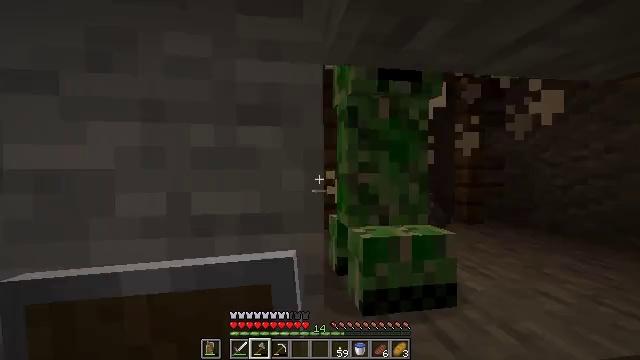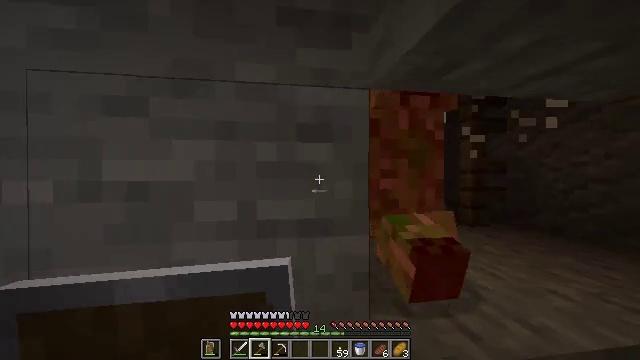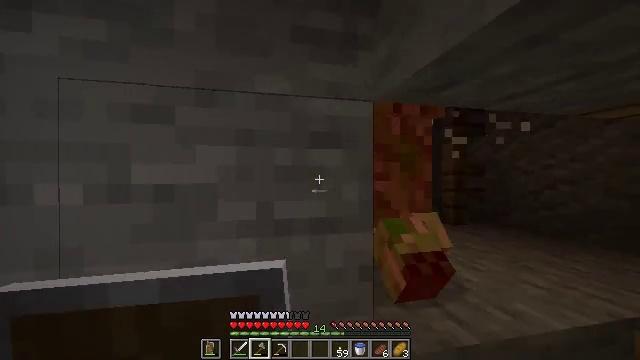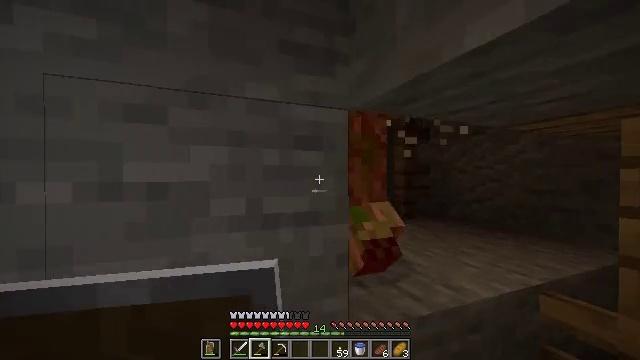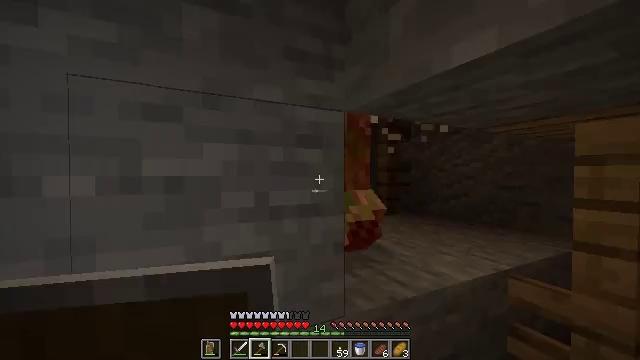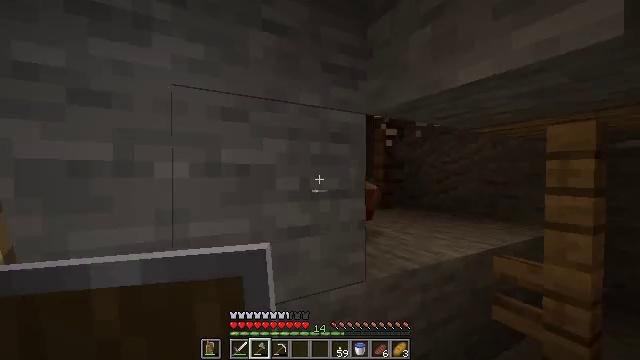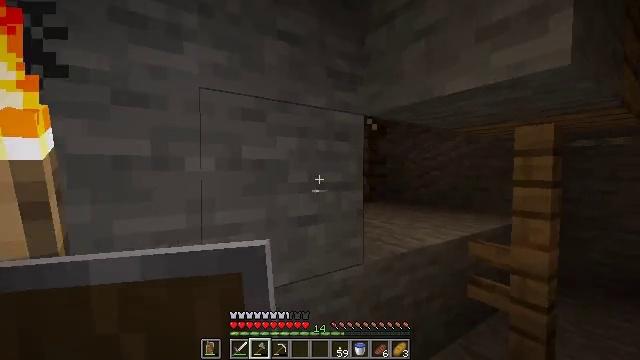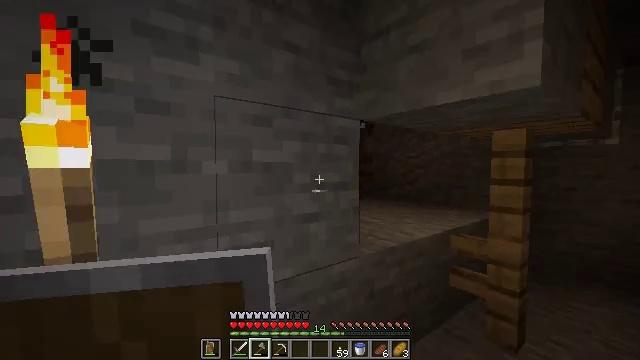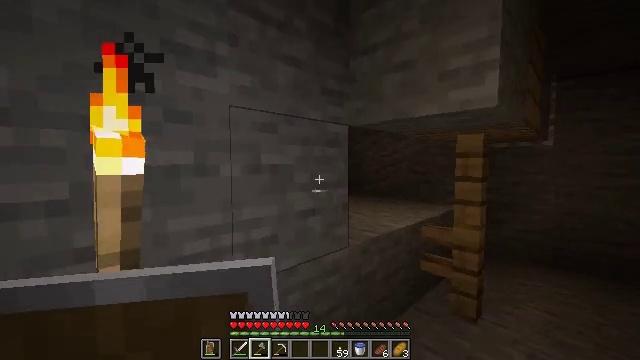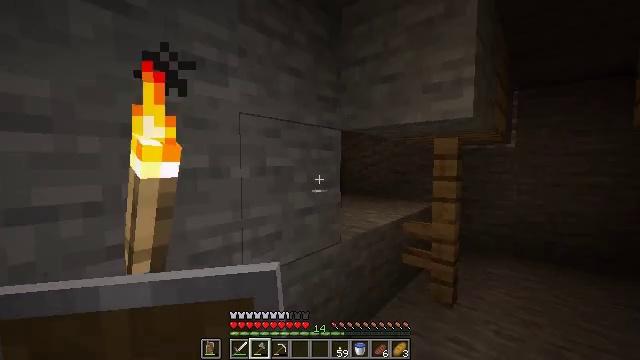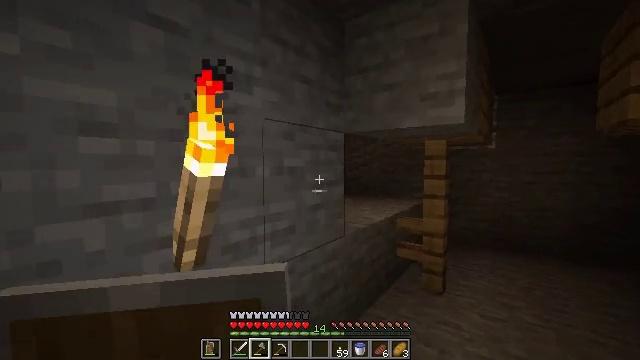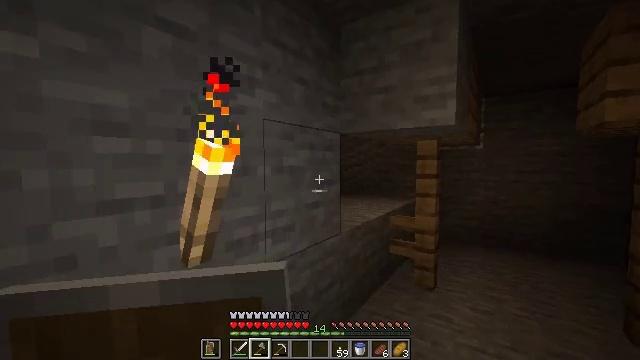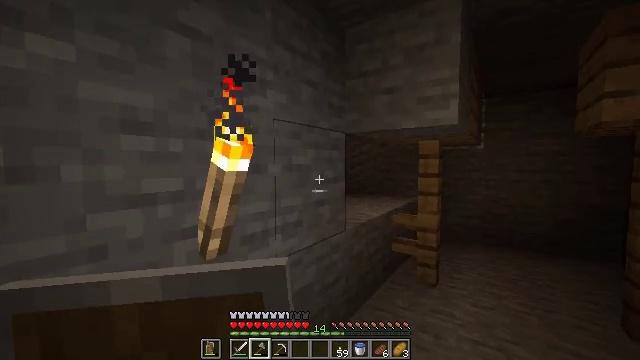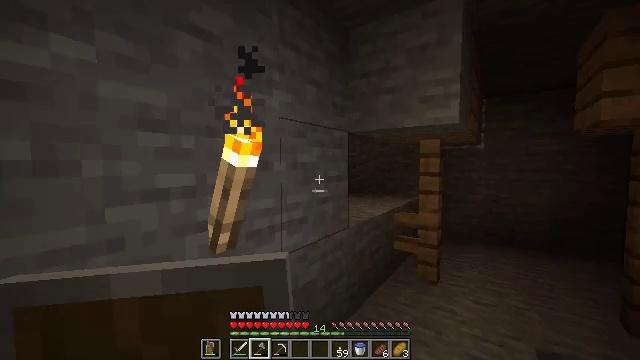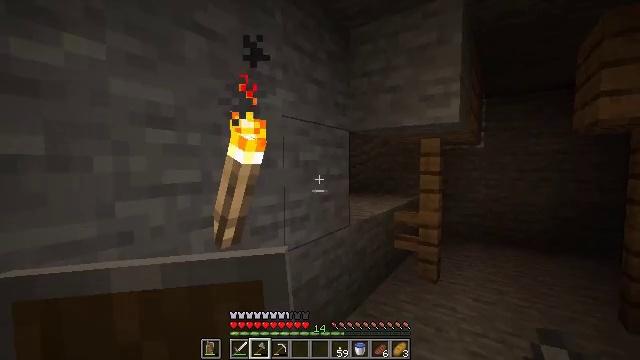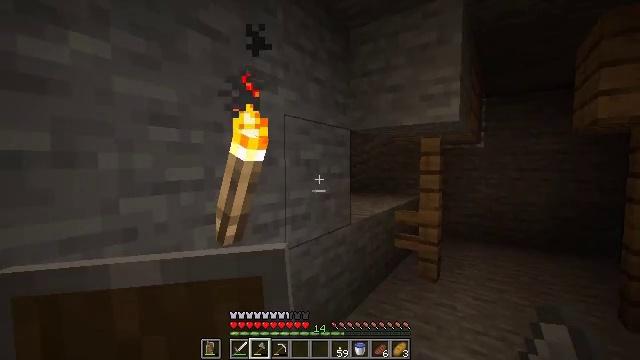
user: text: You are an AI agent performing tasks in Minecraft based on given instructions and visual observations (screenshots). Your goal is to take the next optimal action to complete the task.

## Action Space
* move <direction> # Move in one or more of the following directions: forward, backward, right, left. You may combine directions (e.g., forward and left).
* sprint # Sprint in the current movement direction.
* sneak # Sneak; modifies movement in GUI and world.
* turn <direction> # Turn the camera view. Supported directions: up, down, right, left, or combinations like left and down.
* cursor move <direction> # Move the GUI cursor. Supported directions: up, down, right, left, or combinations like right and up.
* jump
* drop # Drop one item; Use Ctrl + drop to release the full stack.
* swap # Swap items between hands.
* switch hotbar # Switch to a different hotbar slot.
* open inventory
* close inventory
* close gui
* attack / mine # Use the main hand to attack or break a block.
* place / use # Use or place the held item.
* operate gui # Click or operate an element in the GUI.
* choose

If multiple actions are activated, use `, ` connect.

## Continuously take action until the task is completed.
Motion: motion action
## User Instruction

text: Combat the creeper.
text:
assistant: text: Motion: move back and move left
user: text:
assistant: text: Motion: move back and move left, turn right
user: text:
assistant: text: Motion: move back and move left, turn right
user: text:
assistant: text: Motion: move back and move left, turn right
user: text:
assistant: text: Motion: move back and move left, turn right
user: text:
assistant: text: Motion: move back and move left, turn right
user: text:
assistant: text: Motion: move back and move left, turn right
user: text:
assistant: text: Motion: move back and move left, turn right
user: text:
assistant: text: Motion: move back and move left, turn right
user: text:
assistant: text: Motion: move back and move left, turn right
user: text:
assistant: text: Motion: turn right
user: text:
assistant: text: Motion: no_op
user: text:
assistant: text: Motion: no_op
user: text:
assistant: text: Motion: no_op
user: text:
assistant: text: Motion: no_op
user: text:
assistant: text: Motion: no_op
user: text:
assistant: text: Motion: no_op
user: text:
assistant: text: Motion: no_op
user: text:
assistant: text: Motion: no_op
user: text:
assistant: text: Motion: no_op
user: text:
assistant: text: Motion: no_op
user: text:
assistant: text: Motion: move forward, turn left
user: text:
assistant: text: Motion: move forward and move right, turn left
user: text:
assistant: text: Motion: move forward and move right, turn left
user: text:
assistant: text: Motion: move forward and move right, turn left
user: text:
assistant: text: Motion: move forward and move right, turn left
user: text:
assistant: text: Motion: move forward and move right, turn left
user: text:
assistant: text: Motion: move forward and move right, turn left
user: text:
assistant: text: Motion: move forward and move right, turn left
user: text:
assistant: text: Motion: move forward and move right, turn left